Interaction volume radius: 10 \u00c5
Interaction volume height: 15 \u00c5
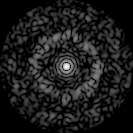
Disorder parameter: 0.8525